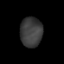
Tissue: lung
Cell type: Epithelial cells
Senescence score: 0.2435
Nuclear area (px): 648
Mean DAPI intensity: 59.529